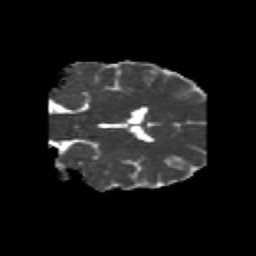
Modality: MD
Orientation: coronal
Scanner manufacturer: siemens
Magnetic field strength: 3 T
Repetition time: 6.8 s
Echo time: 0.093 s